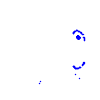
Particle: kaon